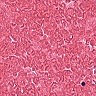
Metastatic tissue present: no